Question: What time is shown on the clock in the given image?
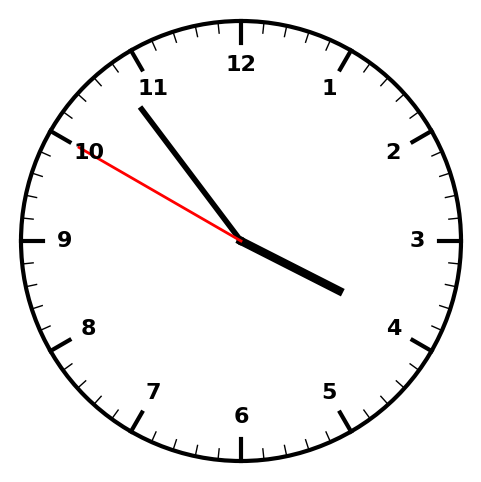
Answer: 03:53:50